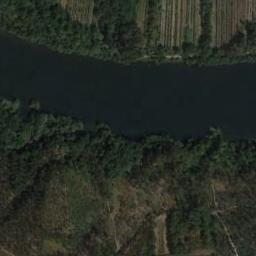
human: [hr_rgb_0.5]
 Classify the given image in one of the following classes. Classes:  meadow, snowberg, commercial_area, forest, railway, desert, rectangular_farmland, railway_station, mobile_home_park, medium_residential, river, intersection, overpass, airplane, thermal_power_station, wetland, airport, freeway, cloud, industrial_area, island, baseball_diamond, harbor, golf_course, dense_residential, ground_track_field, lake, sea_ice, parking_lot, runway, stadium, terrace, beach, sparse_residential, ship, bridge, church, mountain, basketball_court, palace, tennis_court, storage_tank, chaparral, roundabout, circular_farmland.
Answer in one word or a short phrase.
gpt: river